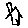
Label: house